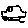
Label: car